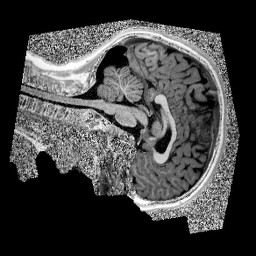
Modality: UNIT1
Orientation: sagittal
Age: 11
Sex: male
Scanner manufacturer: siemens
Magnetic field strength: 3 T
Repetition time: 4 s
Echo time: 0.00299 s